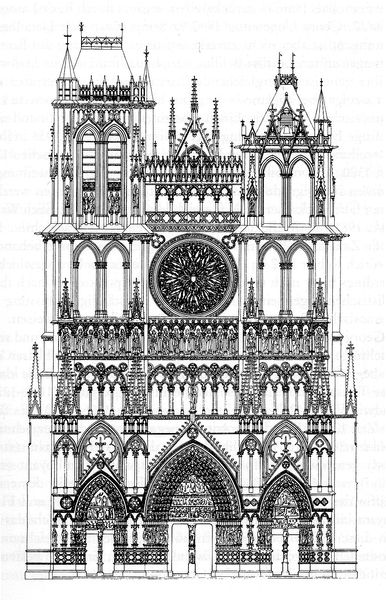
Titel: Kathedrale Notre-Dame von Amiens
Standort: Amiens (EU - F)
Schlagwörter: fenster, frankreich, pfeiler, skizze, säule, säulen, zeichnung, architektur, ebene, kirche, spitzen, front, gotik, ansicht, fassade, türen, ornamente, verzierung, galerie, bögen, arkade, gewölbe, kreuz, türme, dom, druck, schwarz-weiß, entwurf, kathedrale, wandschmuck, skulpturen, gotisch, rosette, spitzbogen, zwerggalerie, vorderansicht, plan, sakral, sakralbau, bauwerk, aufriss, tympanon, notre dame, fassadenansicht, kriche, zweiturmfassade, hauptportal, fialen, durchlässe, fiale, wimberg, gewälbe, frontseite, ule, s, botik, fgotisch, zweiturm